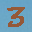
Label: 3